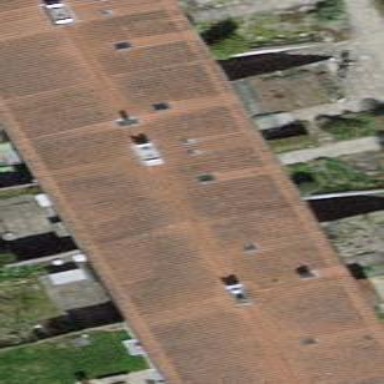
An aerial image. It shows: Building with tile roof.